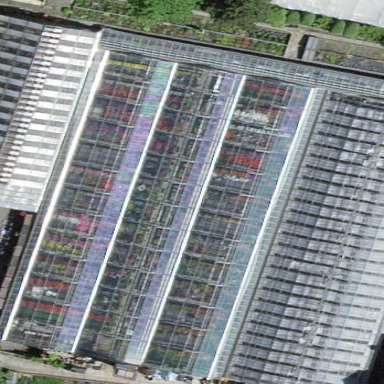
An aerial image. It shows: Greenhouse.